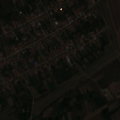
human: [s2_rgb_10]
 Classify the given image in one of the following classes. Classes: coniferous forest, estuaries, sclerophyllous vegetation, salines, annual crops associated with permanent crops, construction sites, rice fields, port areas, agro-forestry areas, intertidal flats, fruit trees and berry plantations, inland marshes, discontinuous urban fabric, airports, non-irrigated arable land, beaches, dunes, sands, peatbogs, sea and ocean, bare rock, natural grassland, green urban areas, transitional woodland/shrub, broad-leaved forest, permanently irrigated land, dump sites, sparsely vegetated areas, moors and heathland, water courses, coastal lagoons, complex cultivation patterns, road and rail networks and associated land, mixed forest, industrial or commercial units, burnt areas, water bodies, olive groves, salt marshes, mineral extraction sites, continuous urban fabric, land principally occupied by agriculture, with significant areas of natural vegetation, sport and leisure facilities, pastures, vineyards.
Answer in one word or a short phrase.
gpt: discontinuous urban fabric, non-irrigated arable land, pastures, land principally occupied by agriculture, with significant areas of natural vegetation